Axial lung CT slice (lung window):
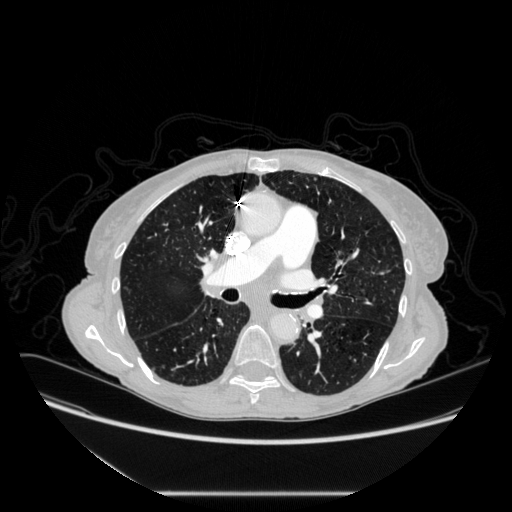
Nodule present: no